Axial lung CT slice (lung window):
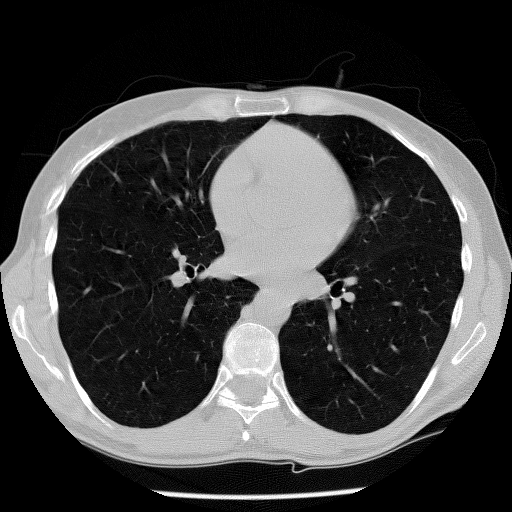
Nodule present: no